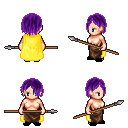
a pixel art fantasy rpg character, female body template, human, light skin, yellow cape, robe skirt, purple bangs hairstyle, black slippers, spear, four views (front, back, left, right), 2x2 character sprite sheet, small pixel art, hard edges, no anti-aliasing